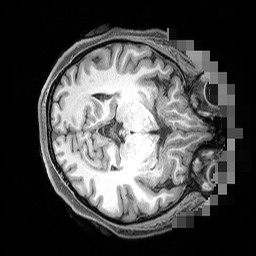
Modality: T1w
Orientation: axial
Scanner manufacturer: siemens
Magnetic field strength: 3 T
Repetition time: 2.4 s
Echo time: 0.00256 s